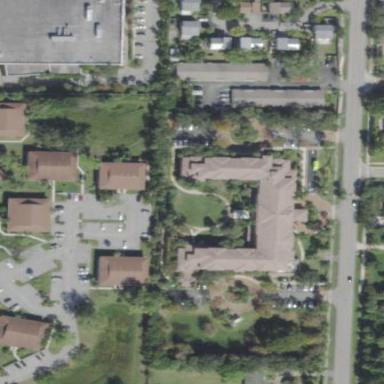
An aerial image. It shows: Building.